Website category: restaurant
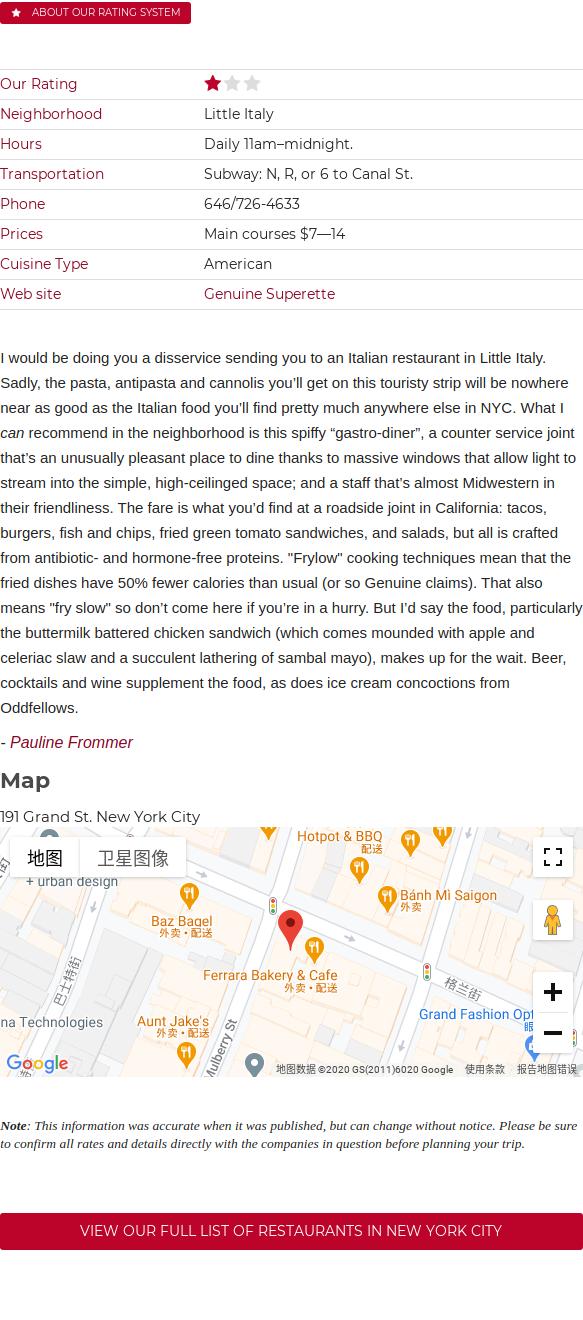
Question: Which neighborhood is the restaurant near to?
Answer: Little Italy

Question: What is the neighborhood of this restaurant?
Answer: Little Italy

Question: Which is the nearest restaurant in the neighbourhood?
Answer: Little Italy

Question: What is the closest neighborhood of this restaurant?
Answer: Little Italy

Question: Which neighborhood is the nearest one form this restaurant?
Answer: Little Italy

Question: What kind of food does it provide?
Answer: American

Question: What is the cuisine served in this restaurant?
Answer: American

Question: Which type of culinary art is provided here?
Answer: American

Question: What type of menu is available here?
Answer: American

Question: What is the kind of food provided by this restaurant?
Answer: American

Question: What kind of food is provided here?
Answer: American

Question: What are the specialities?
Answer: American

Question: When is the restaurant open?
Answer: Daily 11ammidnight.

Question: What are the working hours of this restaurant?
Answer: Daily 11ammidnight.

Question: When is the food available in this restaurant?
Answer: Daily 11ammidnight.

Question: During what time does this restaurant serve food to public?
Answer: Daily 11ammidnight.

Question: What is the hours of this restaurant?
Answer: Daily 11ammidnight.

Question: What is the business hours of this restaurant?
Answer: Daily 11ammidnight.

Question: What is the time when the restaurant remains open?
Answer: Daily 11ammidnight.

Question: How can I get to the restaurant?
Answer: Subway: N, R, or 6 to Canal St.

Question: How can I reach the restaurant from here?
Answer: Subway: N, R, or 6 to Canal St.

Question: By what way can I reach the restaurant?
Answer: Subway: N, R, or 6 to Canal St.

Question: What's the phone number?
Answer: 646/726-4633

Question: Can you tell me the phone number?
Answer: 646/726-4633

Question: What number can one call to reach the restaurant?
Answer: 646/726-4633

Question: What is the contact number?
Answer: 646/726-4633

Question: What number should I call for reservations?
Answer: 646/726-4633

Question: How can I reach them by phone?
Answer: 646/726-4633

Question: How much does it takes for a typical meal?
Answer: Main courses $714

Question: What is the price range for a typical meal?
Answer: Main courses $714

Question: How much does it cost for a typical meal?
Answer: Main courses $714

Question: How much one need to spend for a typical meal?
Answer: Main courses $714

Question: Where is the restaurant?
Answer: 191 Grand St. New York City

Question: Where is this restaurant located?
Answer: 191 Grand St. New York City

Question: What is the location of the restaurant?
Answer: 191 Grand St. New York City

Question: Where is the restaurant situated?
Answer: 191 Grand St. New York City

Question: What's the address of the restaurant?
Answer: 191 Grand St. New York City

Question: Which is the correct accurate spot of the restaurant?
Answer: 191 Grand St. New York City

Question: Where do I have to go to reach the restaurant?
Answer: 191 Grand St. New York City